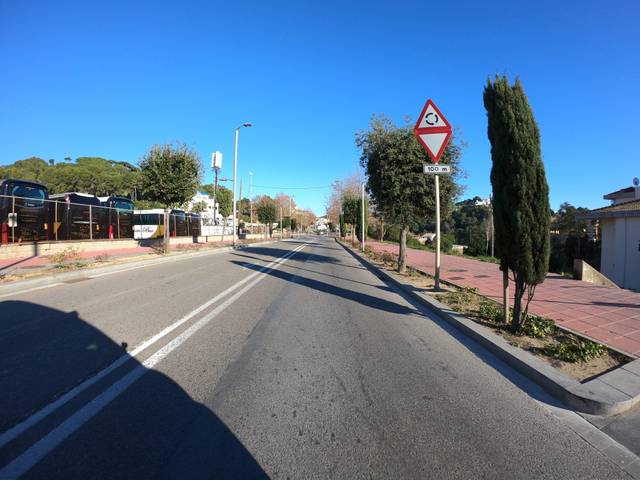
Region: Spain
Coordinates: 41.704, 2.856